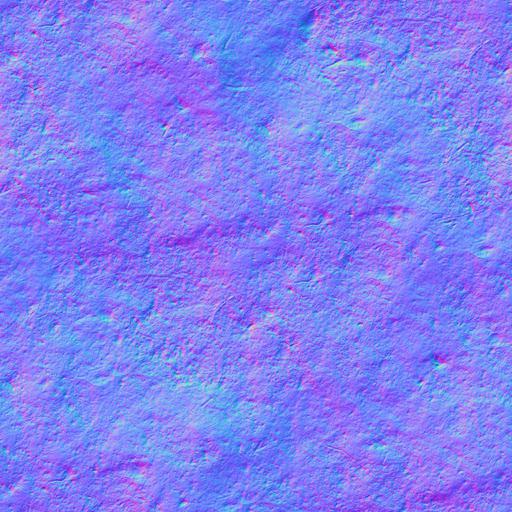
forest ground mud